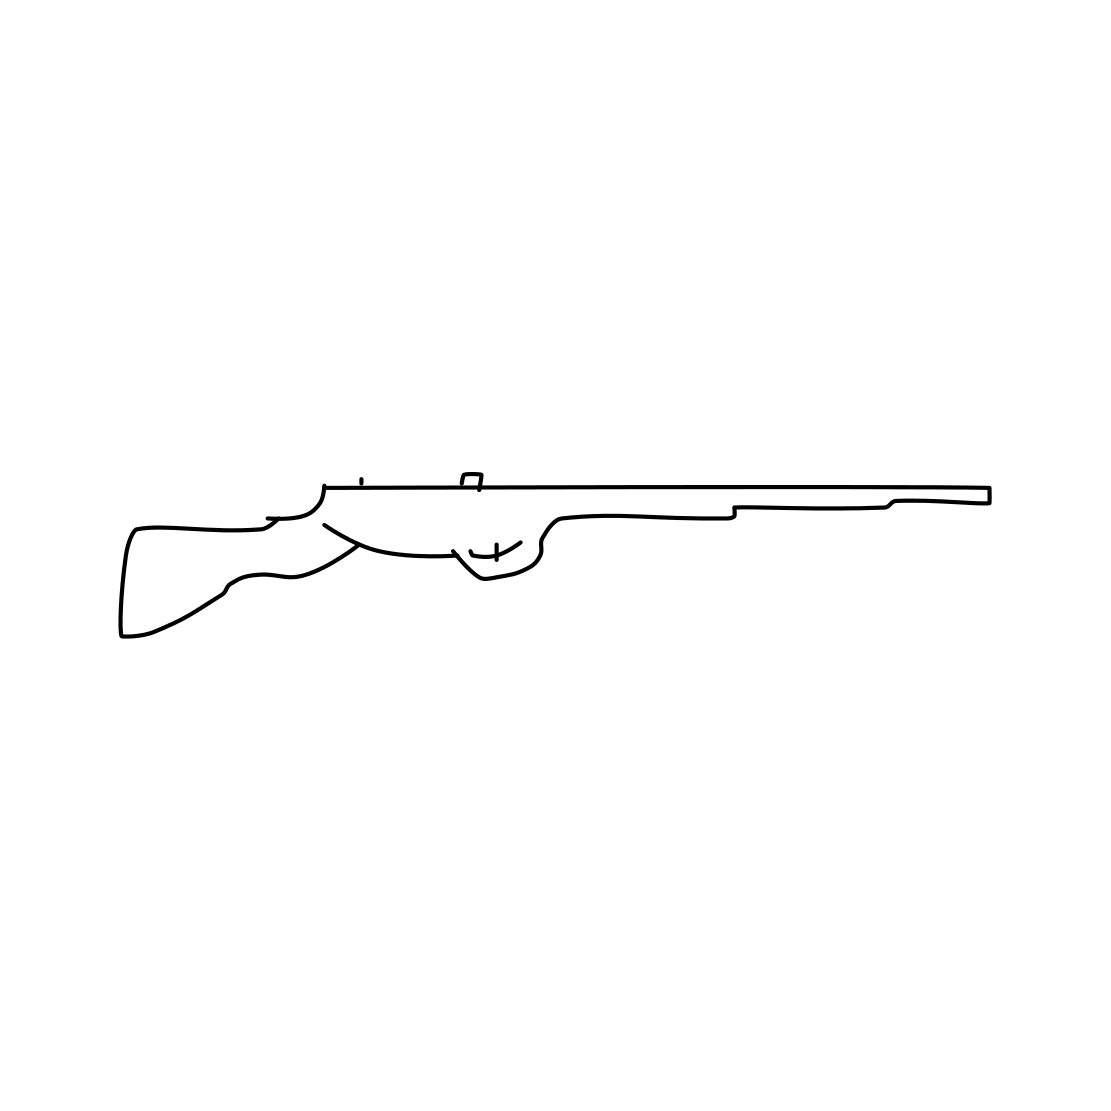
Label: rifle